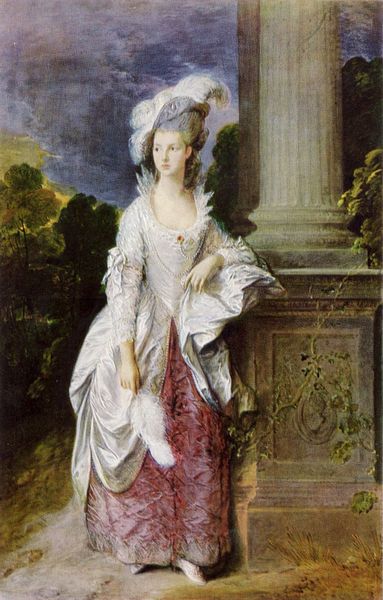
Titel: Porträt der Mrs. Thomas Graham
Künstler: Thomas Gainsborough
Standort: Edinburgh
Institution: National Gallery of Scotland
Schlagwörter: baum, berg, blau, dunkel, feder, fuß, gemälde, hand, himmel, laub, schatten, weiß, wolken, bäume, gelb, grün, landschaft, mädchen, ocker, sand, äste, abend, ausschnitt, braun, brust, elegant, ellbogen, frankreich, frau, frisur, grau, hell, hintergrund, hut, kleid, licht, nacht, schmuck, schwarz, säule, vordergrund, blick, dame, gras, park, parkanlage, rose, rot, schleier, schloss, weg, wolke, fest, fächer, hochformat, ornament, rock, schleife, alt, feier, jung, arm, arme, augen, barock, blass, bluse, falten, federn, kragen, sockel, spitze, stehen, stein, ärmel, bildnis, hände, portrait, porträt, erde, hügel, natur, zweige, brüstung, busch, büsche, sonne, boden, gewand, haare, mantel, reich, stehend, stoff, adel, spitzen, pflanzen, schleifen, blässe, brosche, england, gainsborough, perlen, puder, rokoko, rosa, seide, traurig, wald, garten, kanneliert, ranken, federhut, perücke, relief, seitlich, modell, mieder, schuhe, kette, sonnenuntergang, violett, rand, stille, romantik, lehnen, finster, glanz, floral, ornamente, angelehnt, faltenwurf, plinthe, edel, nachdenklich, rüschen, ellenbogen, aufstützen, stola, dekolleté, betrachter, fecher, satin, eingang, palast, draußen, steht, mondschein, seite, schuh, ranke, efeu, halbprofil, romantisch, reichtum, kanneluren, dekolltee, spitzenkragen, basis, fürstin, anlehnen, kannelüren, schaft, decoltee, englisch, bund, lisenen, gartenanlage, kaneluren, stele, britisch, überkleid, ganz, muste, wallend, stöckelschuhe, gräfin, saüle, ganzkörperportrait, rrot, konkav konvex, rokokodame, ganzkörper porträt, tenpel, seidenkleild, g3ld